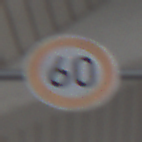
Verkehrszeichen: Geschwindigkeit60
Umgebung: Roofed, Urban
Tageszeit: MorningAfternoon
Wetter: PartlyCloudy
Licht: Natural
Jahreszeit: NotSpecified
Kontrast: MediumContrast